Question: Ok guys, I've made some changes in my code as told by you. I have 3 classes:
The second class (and first GUI): I have 4 'JButton's - Simulare, CazParticular, Start and HandSelection, some 'JLabel's and 3 'JTextField's; When I press the HandSelection button another frame it's created with different content.
The 3rd class (and second GUI): I have 2 'JButton's - Ok and Cancel and other stuff. When I press the Ok button I want to the access to the 'JTextField(QuesHandText)' from the first Gui and use the method 'setText()'. I can't figure this out, I'm thinking on this like 4-5 days and still can't get the answer. Please help me!

What code should I write in if statement to be able to modify the text in the 'JTextField' from 2nd class (first GUI) ?
## First class:
'''
import javax.swing.JFrame;
public class Main {
public static void main(String[] args){
//other stuff
GuiMain gui = new GuiMain();
gui.frame1.setLocation(150,150);
gui.frame1.setDefaultCloseOperation(JFrame.EXIT_ON_CLOSE);
gui.frame1.setSize(400,250);
gui.frame1.setResizable(false);
gui.frame1.setVisible(true);
//other stuff
}
}
'''
## Second class:
'''
import java.awt.*;
import java.awt.event.ActionListener;
import java.awt.event.ActionEvent;
import java.awt.event.ItemEvent;
import java.awt.event.ItemListener;
import java.awt.event.KeyEvent;
import java.awt.event.KeyListener;
import java.awt.event.WindowEvent;
import javax.swing.*;
public class GuiMain {
public static GuiMain instance;
public static GuiMain getInstance(){
if(GuiMain.instance == null){GuiMain.instance = new GuiMain();}
return GuiMain.instance;
}
public JFrame frame1 = new JFrame();
public JTextField QuesHandText, FlopTurnRiverText, RezultatText;
public JButton Simulare, CazParticular, Start, HandSelection;
public int w1,h1;
public JLabel someText;
static int u=0;
public int j=0;
public GuiMain(){
frame1.setTitle("HoldemTool");
frame1.setLayout(null);
QuesHandText = new JTextField(4);
Simulare = new JButton("Simulare");
CazParticular = new JButton("Caz particular");
Start = new JButton("Start");
HandSelection = new JButton(new ImageIcon(getClass().getResource("GuiPic.png")));
Handler handler1 = new Handler();
CazParticular.addActionListener(handler1);
Simulare.addActionListener(handler1);
HandSelection.addActionListener(handler1);
Start.addActionListener(handler1);
QuesHandText.setEditable(false);
FlopTurnRiverText.setEditable(false);
RezultatText.setEditable(false);
frame1.add(Welcome1);
frame1.add(Welcome2);
frame1.add(QuesHand);
frame1.add(FlopTurnRiver);
frame1.add(Rezultat);
frame1.add(QuesHandText);
frame1.add(FlopTurnRiverText);
frame1.add(RezultatText);
frame1.add(Simulare);
frame1.add(CazParticular);
frame1.add(Start);
}
public JTextField getQuesHandText(){
return QuesHandText;
}
public class Handler implements ActionListener{
public void actionPerformed(ActionEvent e){
if(e.getSource()==Simulare)
{
}
if(e.getSource()==CazParticular){
QuesHandText.setEditable(true);
FlopTurnRiverText.setEditable(true);
QuesHandText.setText("");
FlopTurnRiverText.setText("");
RezultatText.setText("");
frame1.setSize(470, 250);
Start.setBounds(3*FlopTurnRiverText.getX(), QuesHand.getY(), 65, h1);
HandSelection.setBounds(3*FlopTurnRiverText.getX(), FlopTurnRiverText.getY(), 65, h1);
frame1.add(HandSelection);
frame1.add(Start);
}
if(e.getSource()==Start){
QuesHandText.setText("Text");
}
if(e.getSource()==HandSelection){
GuiSelection gui2 = new GuiSelection();
gui2.frame2.setVisible(true);
}
}
}}
'''
## 3rd class
'''
import java.awt.*;
import java.awt.event.ActionListener;
import java.awt.event.ActionEvent;
import java.awt.event.ItemEvent;
import java.awt.event.ItemListener;
import java.awt.event.KeyEvent;
import java.awt.event.KeyListener;
import java.awt.event.WindowEvent;
import javax.swing.*;
public class GuiSelection extends GuiMain {
JFrame frame2 = new JFrame();
GuiMain guiMain;
public JButton Ok,Cancel;
//other stuff
public GuiSelection(){
guiMain = new GuiMain();
frame2.setTitle("Hand selection");
frame2.setSize(1135,535);
frame2.setLayout(null);
frame2.setDefaultCloseOperation(JFrame.EXIT_ON_CLOSE);
frame2.setVisible(true);
frame2.setResizable(false);
//other stuff
Handler2 handler2 = new Handler2();
Ok.addActionListener(handler2);
Cancel.addActionListener(handler2);
frame2.add(Ok); frame2.add(Cancel);
}
public class Handler2 implements ActionListener{
public void actionPerformed(ActionEvent e){
if(e.getSource()==Cancel){
frame2.hide();
}
if(e.getSource()==Ok)
{
GuiMain.getInstance().getQuesHandText().setText("From Ok");
//When I prees this button "Ok" I want to get access to the JTextField(QuesHandText) in the GuiMain class, and .setText();
//somothing like QuesHandtText.setText("someText");
}
}
}
}
'''
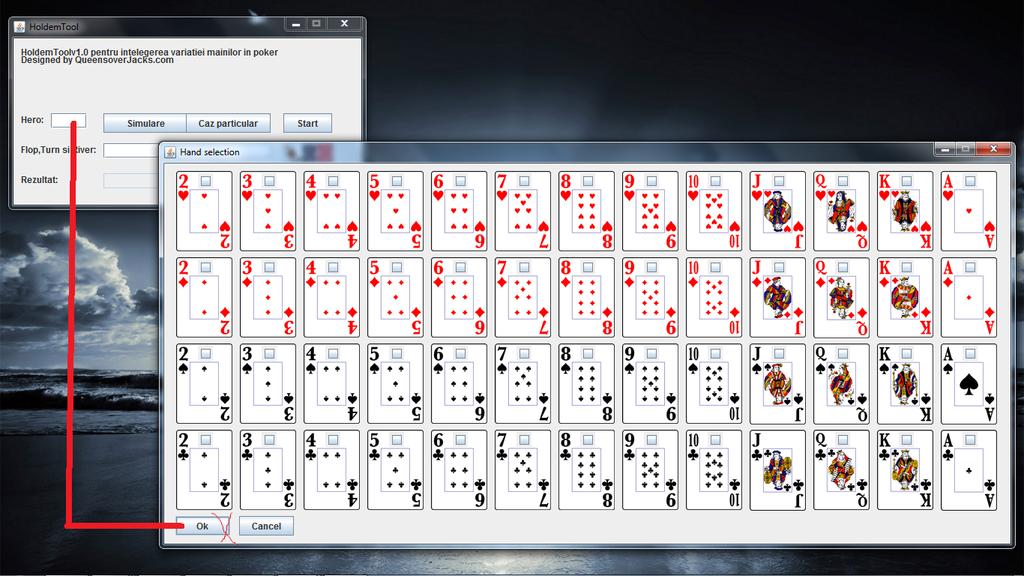
Answer: Add to your first GUI the method 'public JTextField getQuesHandText()' and a static method 'public static JFrame getInstance()' which returns the instance of the first GUI. Now you can call 'SecondClass.getInstance().getQuesHandText()' from anywhere to get the 'JTextField' instance. Note that with this method you can only have a single instance of 'SecondClass' at any time.
Your 'getInstance()' method will look as follows:
'''
public class SecondClass extends JFrame {
private static SecondClass instance;
public static SecondClass getInstance() {
if(SecondClass.instance == null)
SecondClass.instance = new SecondClass();
return SecondClass.instance
}
}
'''
Note that you shouldn't create an instance of 'SecondClass' manually.